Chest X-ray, AP view. Patient: 32 years old, sex M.
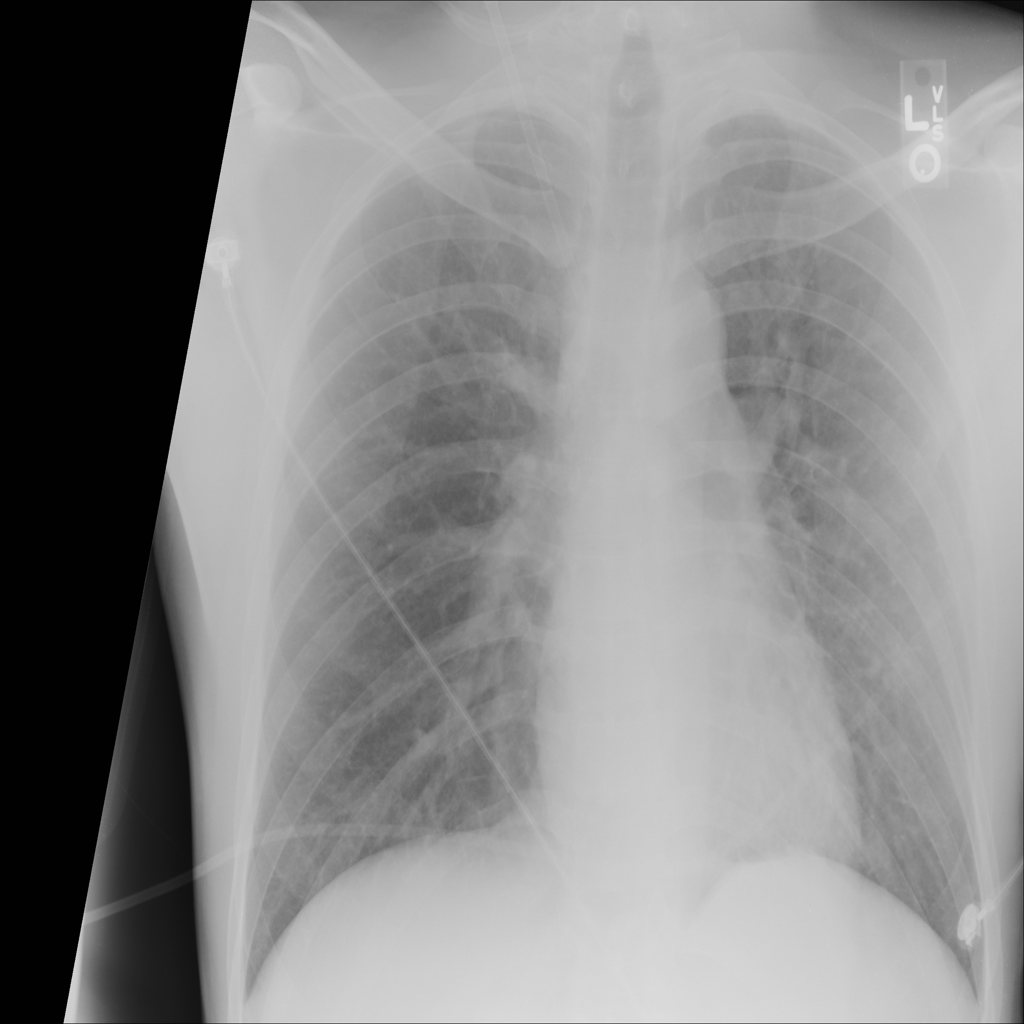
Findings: Pneumothorax